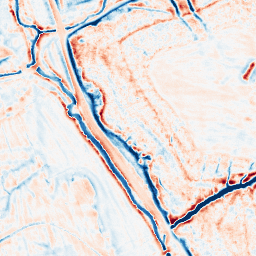
Category: edge_preserving
Decomposition family: bilateral
Decomposition parameters: d: 15
sigma_color: 150
sigma_space: 150
Upsampling method: lanczos
Upsampling parameters: scale: 2
Upsampling scale: 2